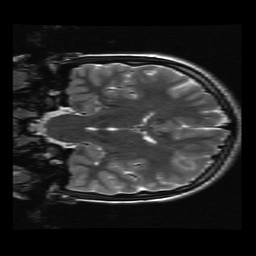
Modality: T2w
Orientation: coronal
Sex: female
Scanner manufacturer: ge
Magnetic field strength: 3 T
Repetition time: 5 s
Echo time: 0.1017 s